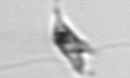
Label: Chrysochromulina_lanceolata